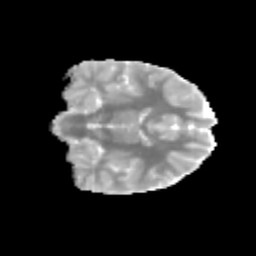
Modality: MD
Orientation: coronal
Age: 10
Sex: male
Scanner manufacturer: siemens
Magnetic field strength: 3 T
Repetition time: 3.8 s
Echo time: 0.07 s